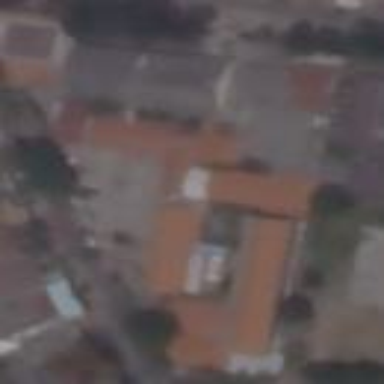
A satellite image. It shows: School.